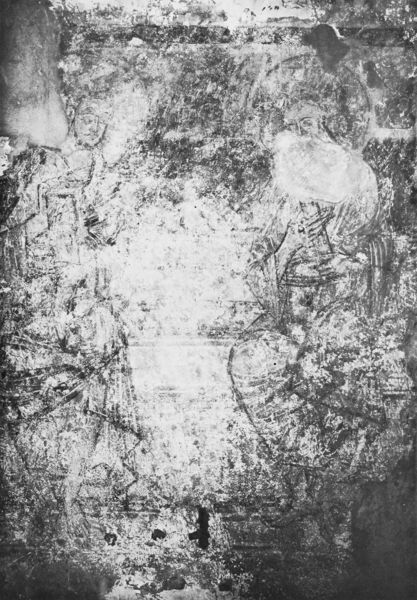
Titel: Sylvesterkapelle zu Goldbach
Standort: Überlingen, Sylvesterkapelle zu Goldbach (EU - D - BW)
Schlagwörter: gemälde, mann, weiß, menschen, sitzen, grau, licht, männer, schwarz, zeichnung, malerei, alt, bart, wand, kleidung, stein, bild, kirche, gewand, gewänder, relief, risse, figuren, zerstörung, bordüre, wandgemälde, wandmalerei, surreal, unscharf, foto, druck, schwarzweiss, loch, radierung, löcher, flecken, fries, heiligenschein, verwischt, nimbus, toga, struktur, fresken, priester, romanik, zerstört, heiliger, heilige, fresko, undeutlich, heilig, wandbild, ägyptisch, ägypten, romanisch, nimben, erhalten, schlecht erkennbar, unkennbar